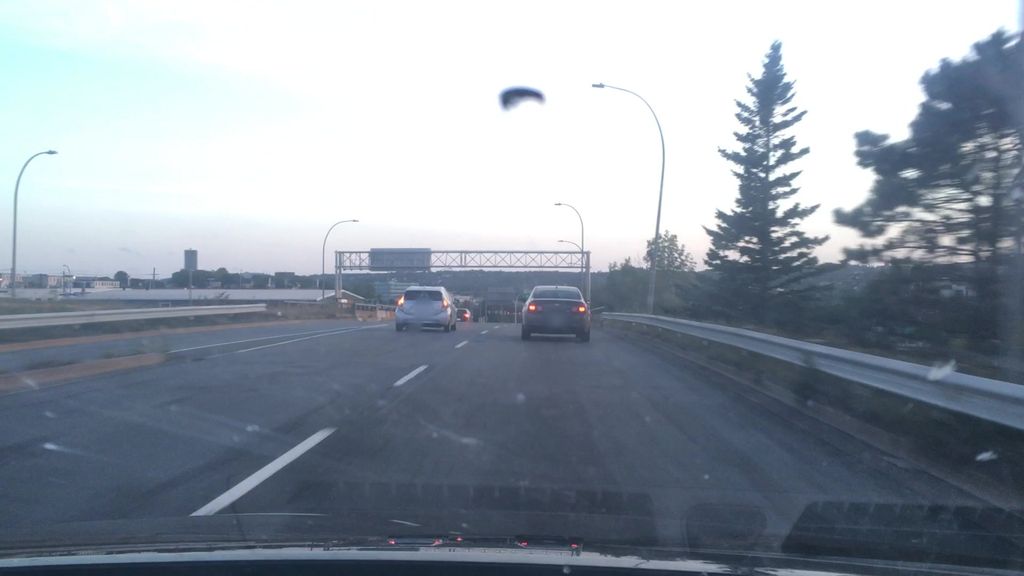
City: halifax